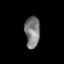
Tissue: skin
Cell type: Epithelial cells
Senescence score: 0.2461
Nuclear area (px): 464
Mean DAPI intensity: 123.871